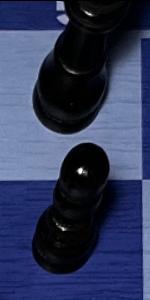
Label: Pawn_Black